Question: I moved my project from my computer to another computer,
and when I opened it I was faced with this problem with LINQ:

> Expression of type System.Data.Linq.Table(Of Homework) is not queryable. Make sure you are not missing an assembly reference and/or namespace import for the LINQ provider.
Please, how can I solve it?
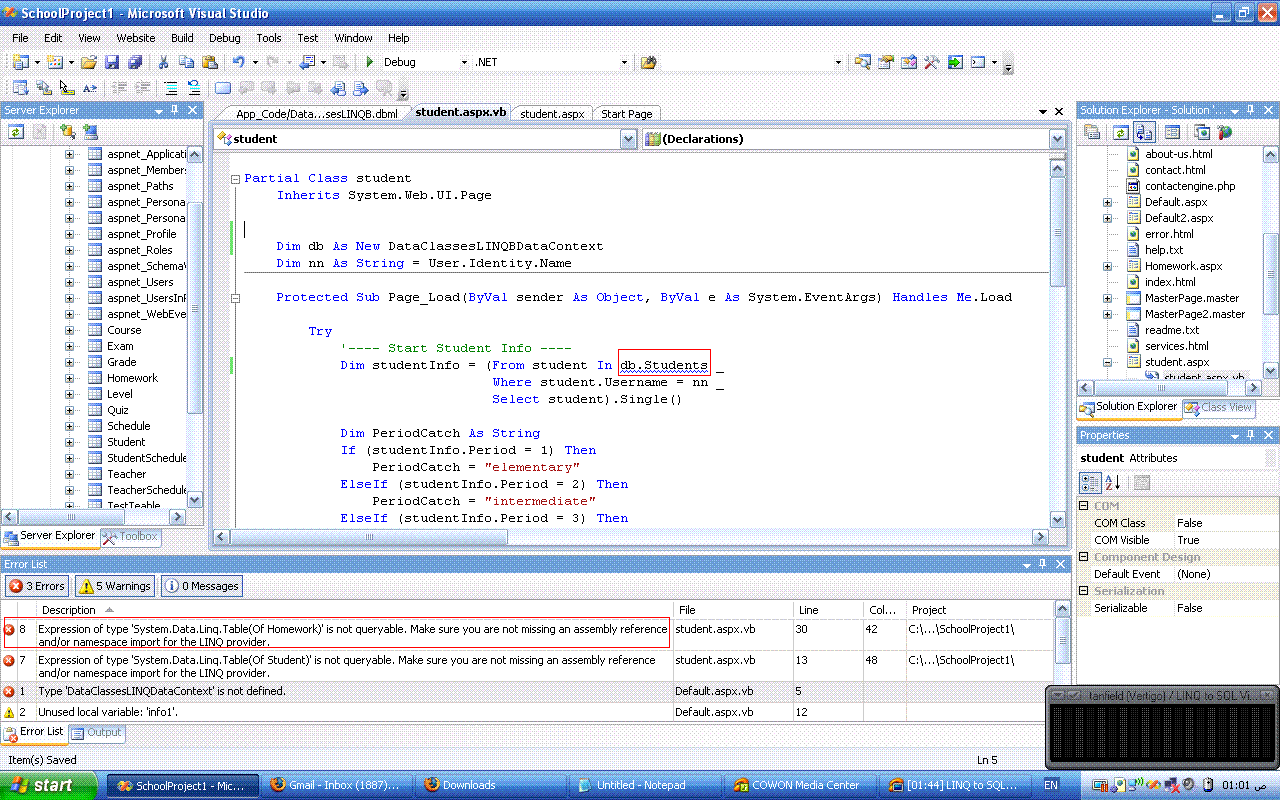
Answer: Sounds like you're missing
'''
Import System.Linq
'''
or a reference to 'System.Core.dll'. I can't see why that would have happened just from moving to a different computer though...